高二 · 度量几何学
将函数 $f(x)=2 \sin (\omega x+\varphi)\left(\omega>0,|\varphi|<\frac{\pi}{2}\right)$ 的图象向左平移 $\frac{\pi}{2}$ 个单位长度后得到的部分图象如图所示, 有下列四个结论: (1) $f(0)=1$; (2) $y=f(x)-\sqrt{3}$ 在

$[0, \pi]$ 上有两个零点; (3) $f(x)$ 的图象关于直线 $x=-\frac{\pi}{6}$ 对称; (4) $f(x)$ 在区间 $\left[\frac{2 \pi}{3}, \frac{8 \pi}{3}\right]$ 上单调递减, 其中所有正确结论的个数为 ( )

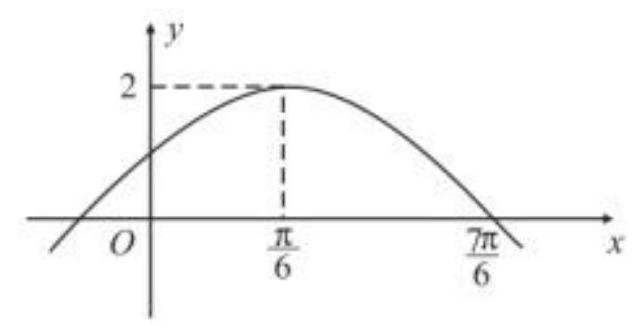
A. 1
B. 2
C. 3
D. 4
答案: C
解析: $f(x)=2 \sin (\omega x+\varphi)\left(\omega>0,|\varphi|<\frac{\pi}{2}\right)$ 的图象向左平移 $\frac{\pi}{2}$ 个单位长度后得:

$g(x)=2 \sin \left[\omega\left(x+\frac{\pi}{2}\right)+\varphi\right]=2 \sin \left(\omega x+\frac{\omega \pi}{2}+\varphi\right)\left(\omega>0,|\varphi|<\frac{\pi}{2}\right)$,

由图象知 $g(x)$ 的周期 $T$ 满足 $\frac{T}{4}=\frac{7 \pi}{6}-\frac{\pi}{6}$,

$\therefore T=4 \pi, \quad \therefore \omega=\frac{2 \pi}{T}=\frac{1}{2}$,

又 $g\left(\frac{\pi}{6}\right)=2, \therefore \frac{1}{2} \times \frac{\pi}{6}+\frac{1}{2} \times \frac{\pi}{2}+\varphi=2 k \pi+\frac{\pi}{2}(k \in \mathbf{Z})$, 即 $\varphi=2 k \pi+\frac{\pi}{6}(k \in \mathbf{Z})$.

又 $|\varphi|<\frac{\pi}{2}, \therefore \varphi=\frac{\pi}{6}, \therefore f(x)=2 \sin \left(\frac{1}{2} x+\frac{\pi}{6}\right)$,

对于(1), $f(0)=2 \sin \frac{\pi}{6}=1$, 故(1)正确;

对于(2), 令 $f(x)-\sqrt{3}=0$, 则 $\sin \left(\frac{1}{2} x+\frac{\pi}{6}\right)=\frac{\sqrt{3}}{2}$,

又 $x \in[0, \pi]$, 所以 $\frac{1}{2} x+\frac{\pi}{6} \in\left[\frac{\pi}{6}, \frac{2 \pi}{3}\right]$, 则 $\frac{1}{2} x+\frac{\pi}{6}=\frac{\pi}{3}$ 或 $\frac{2 \pi}{3}$, 即 $x=\frac{\pi}{3}$ 或 $\pi$,

故 $y=f(x)-\sqrt{3}$ 在 $[0, \pi]$ 上有两个零点, 所以(2)正确;

对于(3), 令 $\frac{x}{2}+\frac{\pi}{6}=k \pi+\frac{\pi}{2}(k \in \mathbf{Z})$, 解得 $x=2 k \pi+\frac{2 \pi}{3}(k \in \mathbf{Z})$,

$\therefore f(x)$ 的图象不关于直线 $x=-\frac{\pi}{6}$ 对称, 故(3)错误;

对于(4), 令 $2 k \pi+\frac{\pi}{2} \leq \frac{1}{2} x+\frac{\pi}{6} \leq 2 k \pi+\frac{3 \pi}{2}(k \in Z)$,

解得 $4 k \pi+\frac{2 \pi}{3} \leq x \leq 4 k \pi+\frac{8 \pi}{3}(k \in Z)$,即 $f(x)$ 的单调递减区间为 $\left[4 k \pi+\frac{2 \pi}{3}, 4 k \pi+\frac{8 \pi}{3}\right]$,

令 $k=0$, 得 $f(x)$ 在区间 $\left[\frac{2 \pi}{3}, \frac{8 \pi}{3}\right]$ 上单调递减,

综上所述, (1)(2)(4)正确, 故选 C.